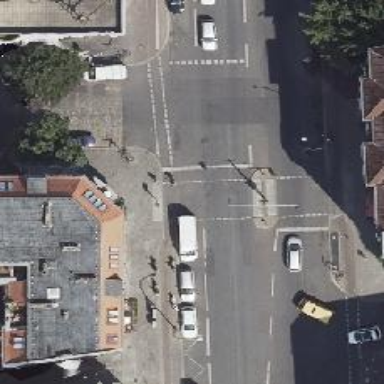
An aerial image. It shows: Crossing with traffic signals.